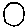
Label: circle